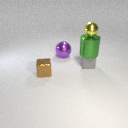
small brown metal cube to the left of small gray rubber cube